Question: I'm developing an app using Sencha touch 2 and Phonegap for iOS. The splash screen works fine on both iPhone and iPad on iOS 5 and 6, and on iPhone on iOS 7, but it shifts horizontally (from left to right on about 5-10px) on iPad on iOS 7.
During the experiments I found out it uses 2 files for splash screens: at first it takes the one for iOS 7, and after that the file for iOS 6 and 5. As these files have different sizes, the splash screen shifts when files are changed.
Is there any way to fix it? I have all files set up and with correct sizes:

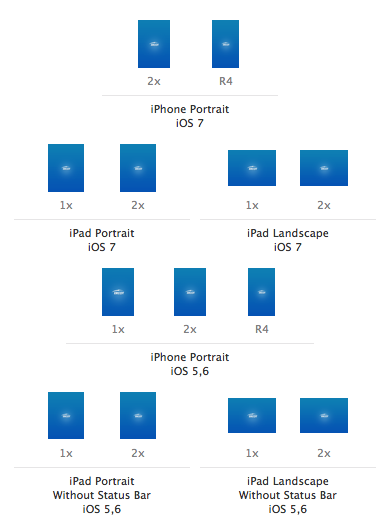
Answer: The problem was solved by adding "Portrait" and "Landscape" splash screens for iPad with iOS 5 or earlier: